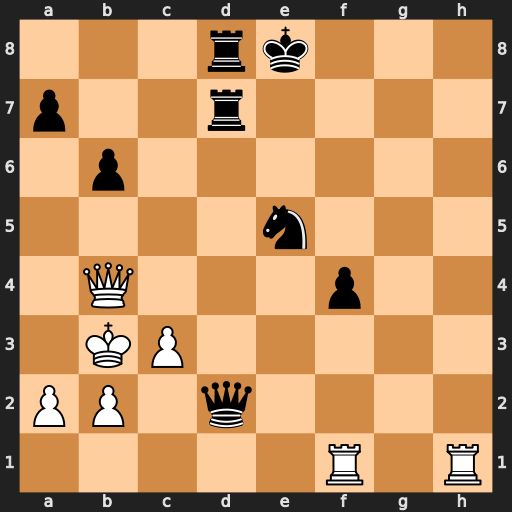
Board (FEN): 3rk3/p2r4/1p6/4n3/1Q3p2/1KP5/PP1q4/5R1R
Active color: w
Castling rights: -
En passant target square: -
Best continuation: Rh8+ Kf7 Rxf4+ Kg7 Rxd8